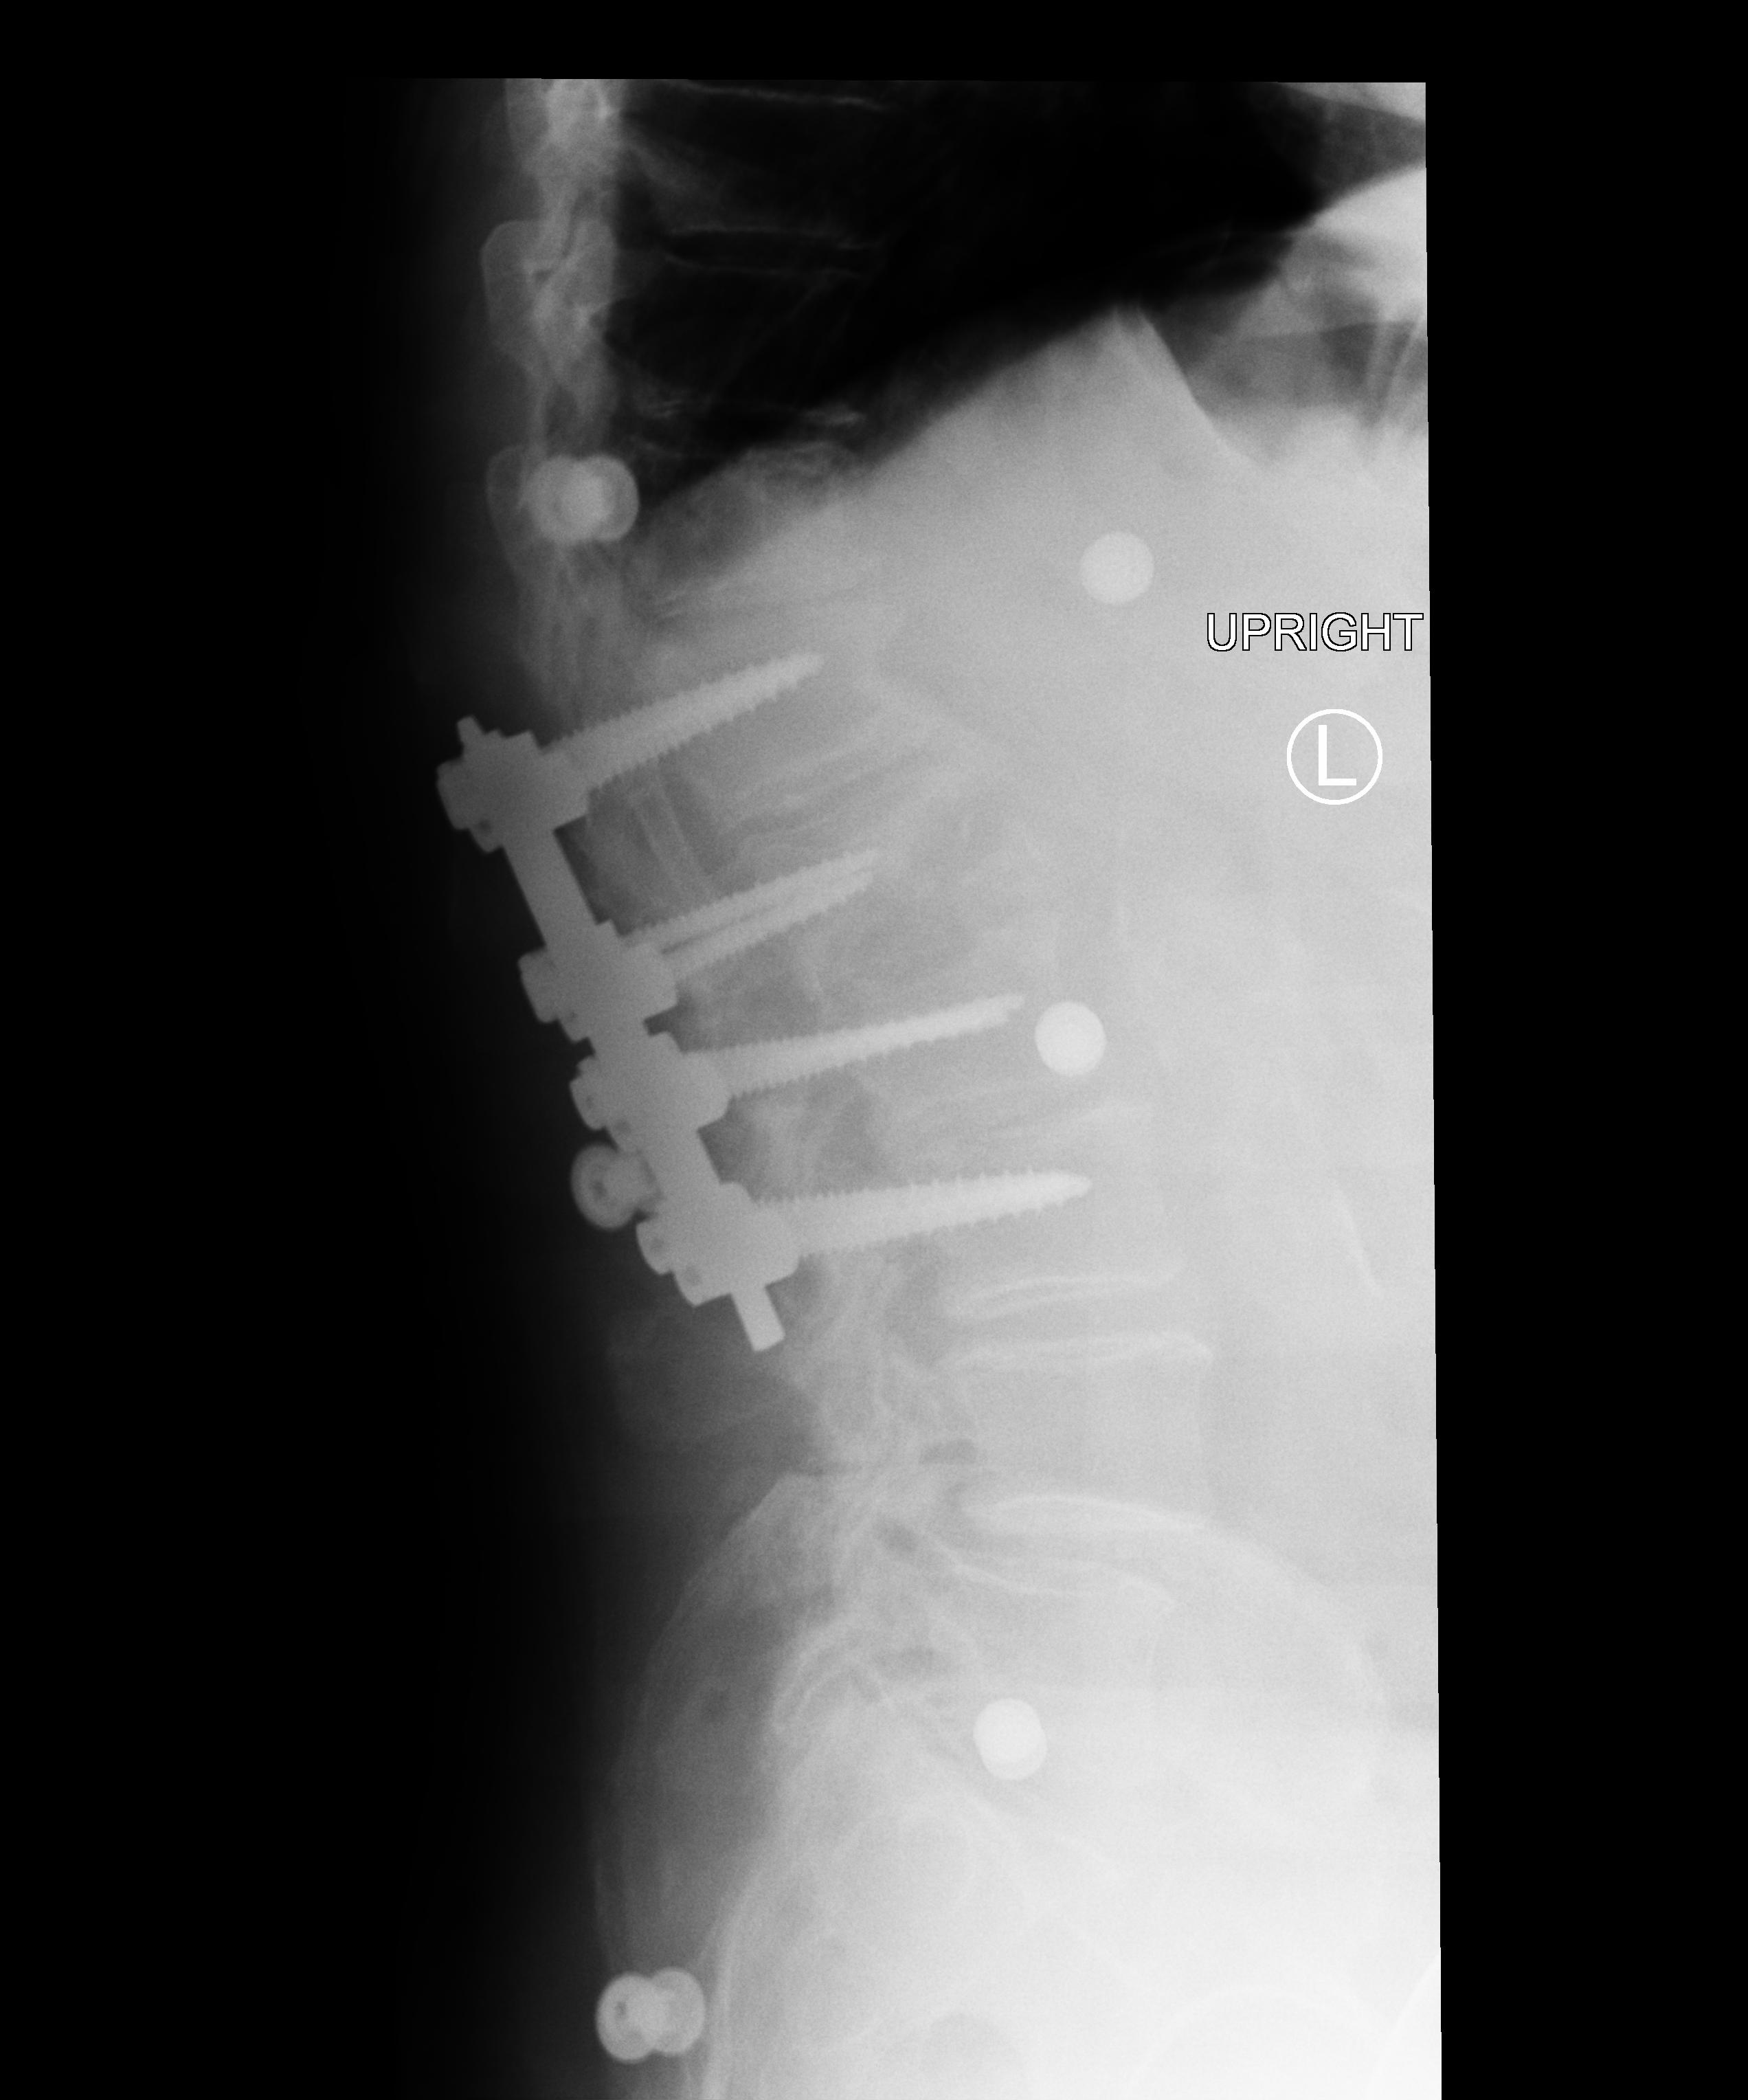
View: LATERAL
Implant manufacturer: medtronic solera